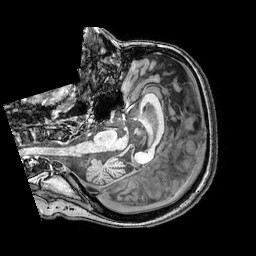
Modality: T1w
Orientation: axial
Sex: female
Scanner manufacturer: philips
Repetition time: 0.008158 s
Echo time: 0.00375 s